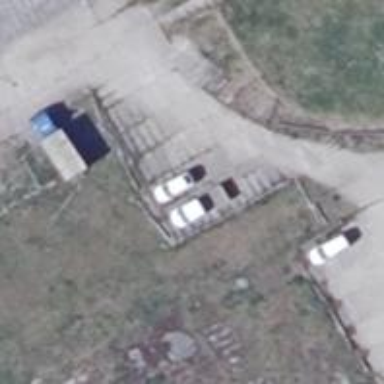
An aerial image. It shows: Parking area with surface.